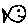
Label: fish